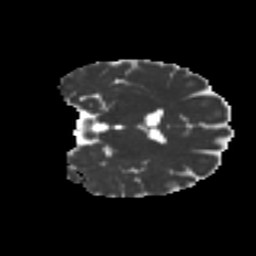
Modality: MD
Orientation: coronal
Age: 42
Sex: female
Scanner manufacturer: ge
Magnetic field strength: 3 T
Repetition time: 7.8 s
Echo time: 0.0606 s